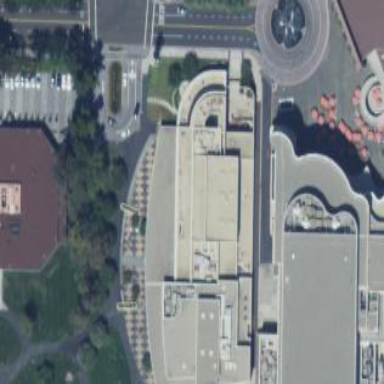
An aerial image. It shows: There is theatre building.